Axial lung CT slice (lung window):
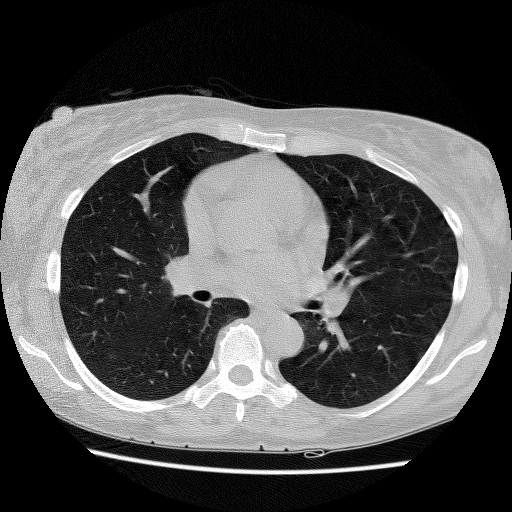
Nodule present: no